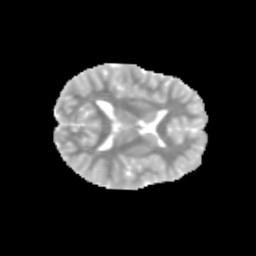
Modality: MD
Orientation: axial
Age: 11
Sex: female
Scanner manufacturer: siemens
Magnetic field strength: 3 T
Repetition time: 3.8 s
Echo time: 0.07 s